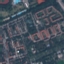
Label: Residential